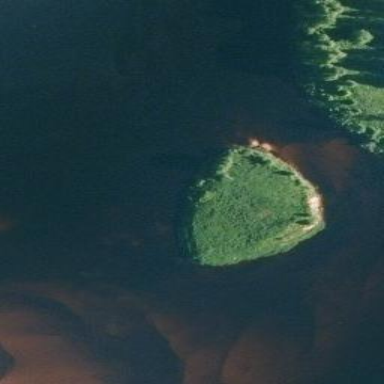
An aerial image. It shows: Islet.